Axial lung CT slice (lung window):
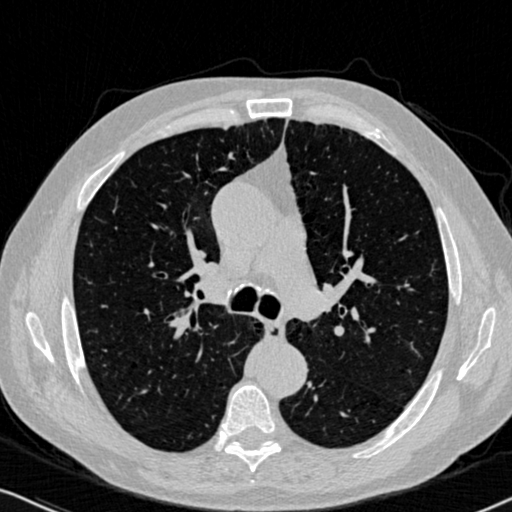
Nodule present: no